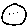
Label: circle